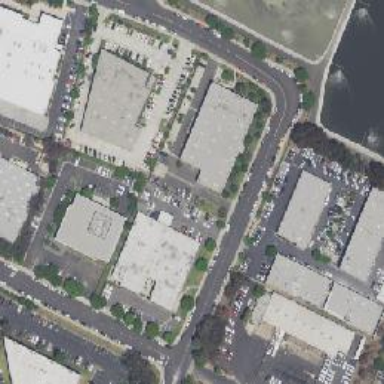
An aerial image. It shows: Commercial area.